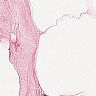
Metastatic tissue present: no